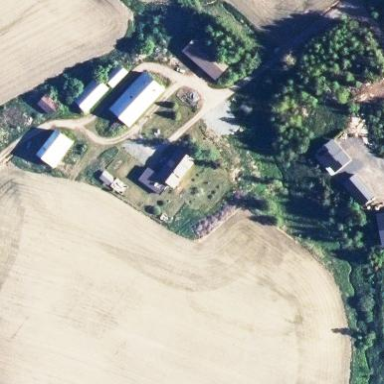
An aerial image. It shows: Farmyard area.